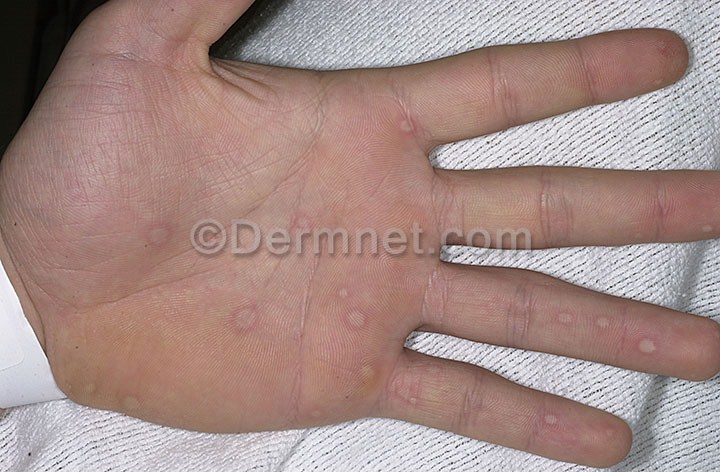
Disease: Vasculitis Photos